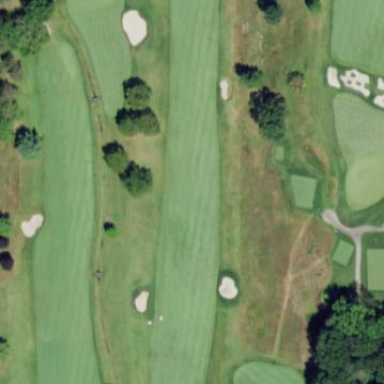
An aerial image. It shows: Golf pitch for leisure land.